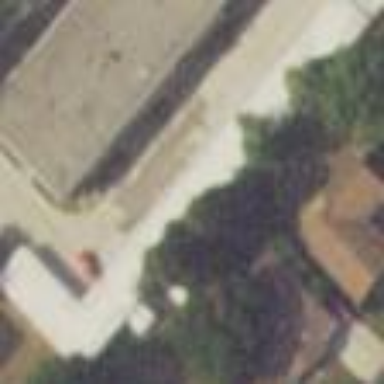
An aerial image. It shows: Garage.